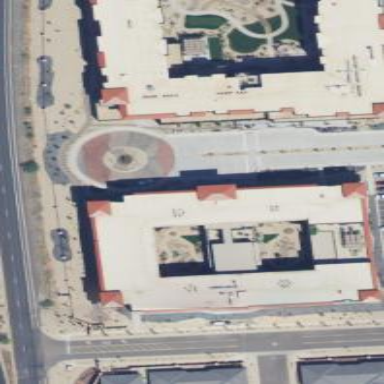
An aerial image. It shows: Commercial building.